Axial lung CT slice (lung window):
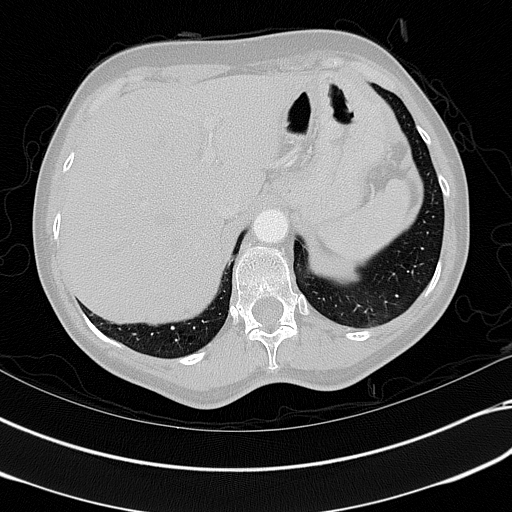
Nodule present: no